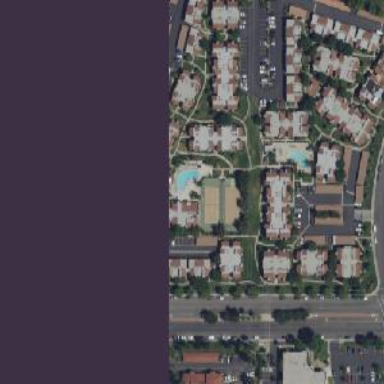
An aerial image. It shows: Residential area.